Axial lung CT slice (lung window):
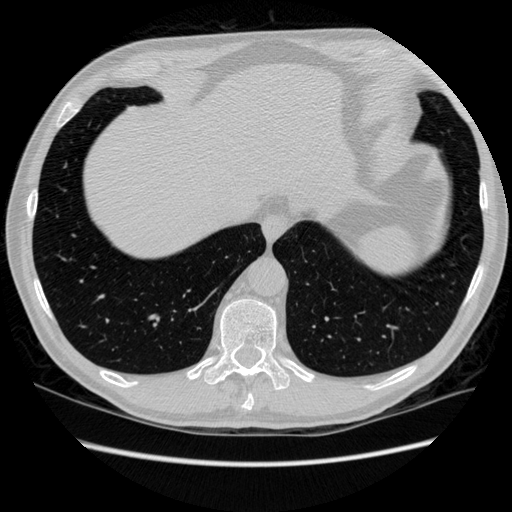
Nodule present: no